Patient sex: M
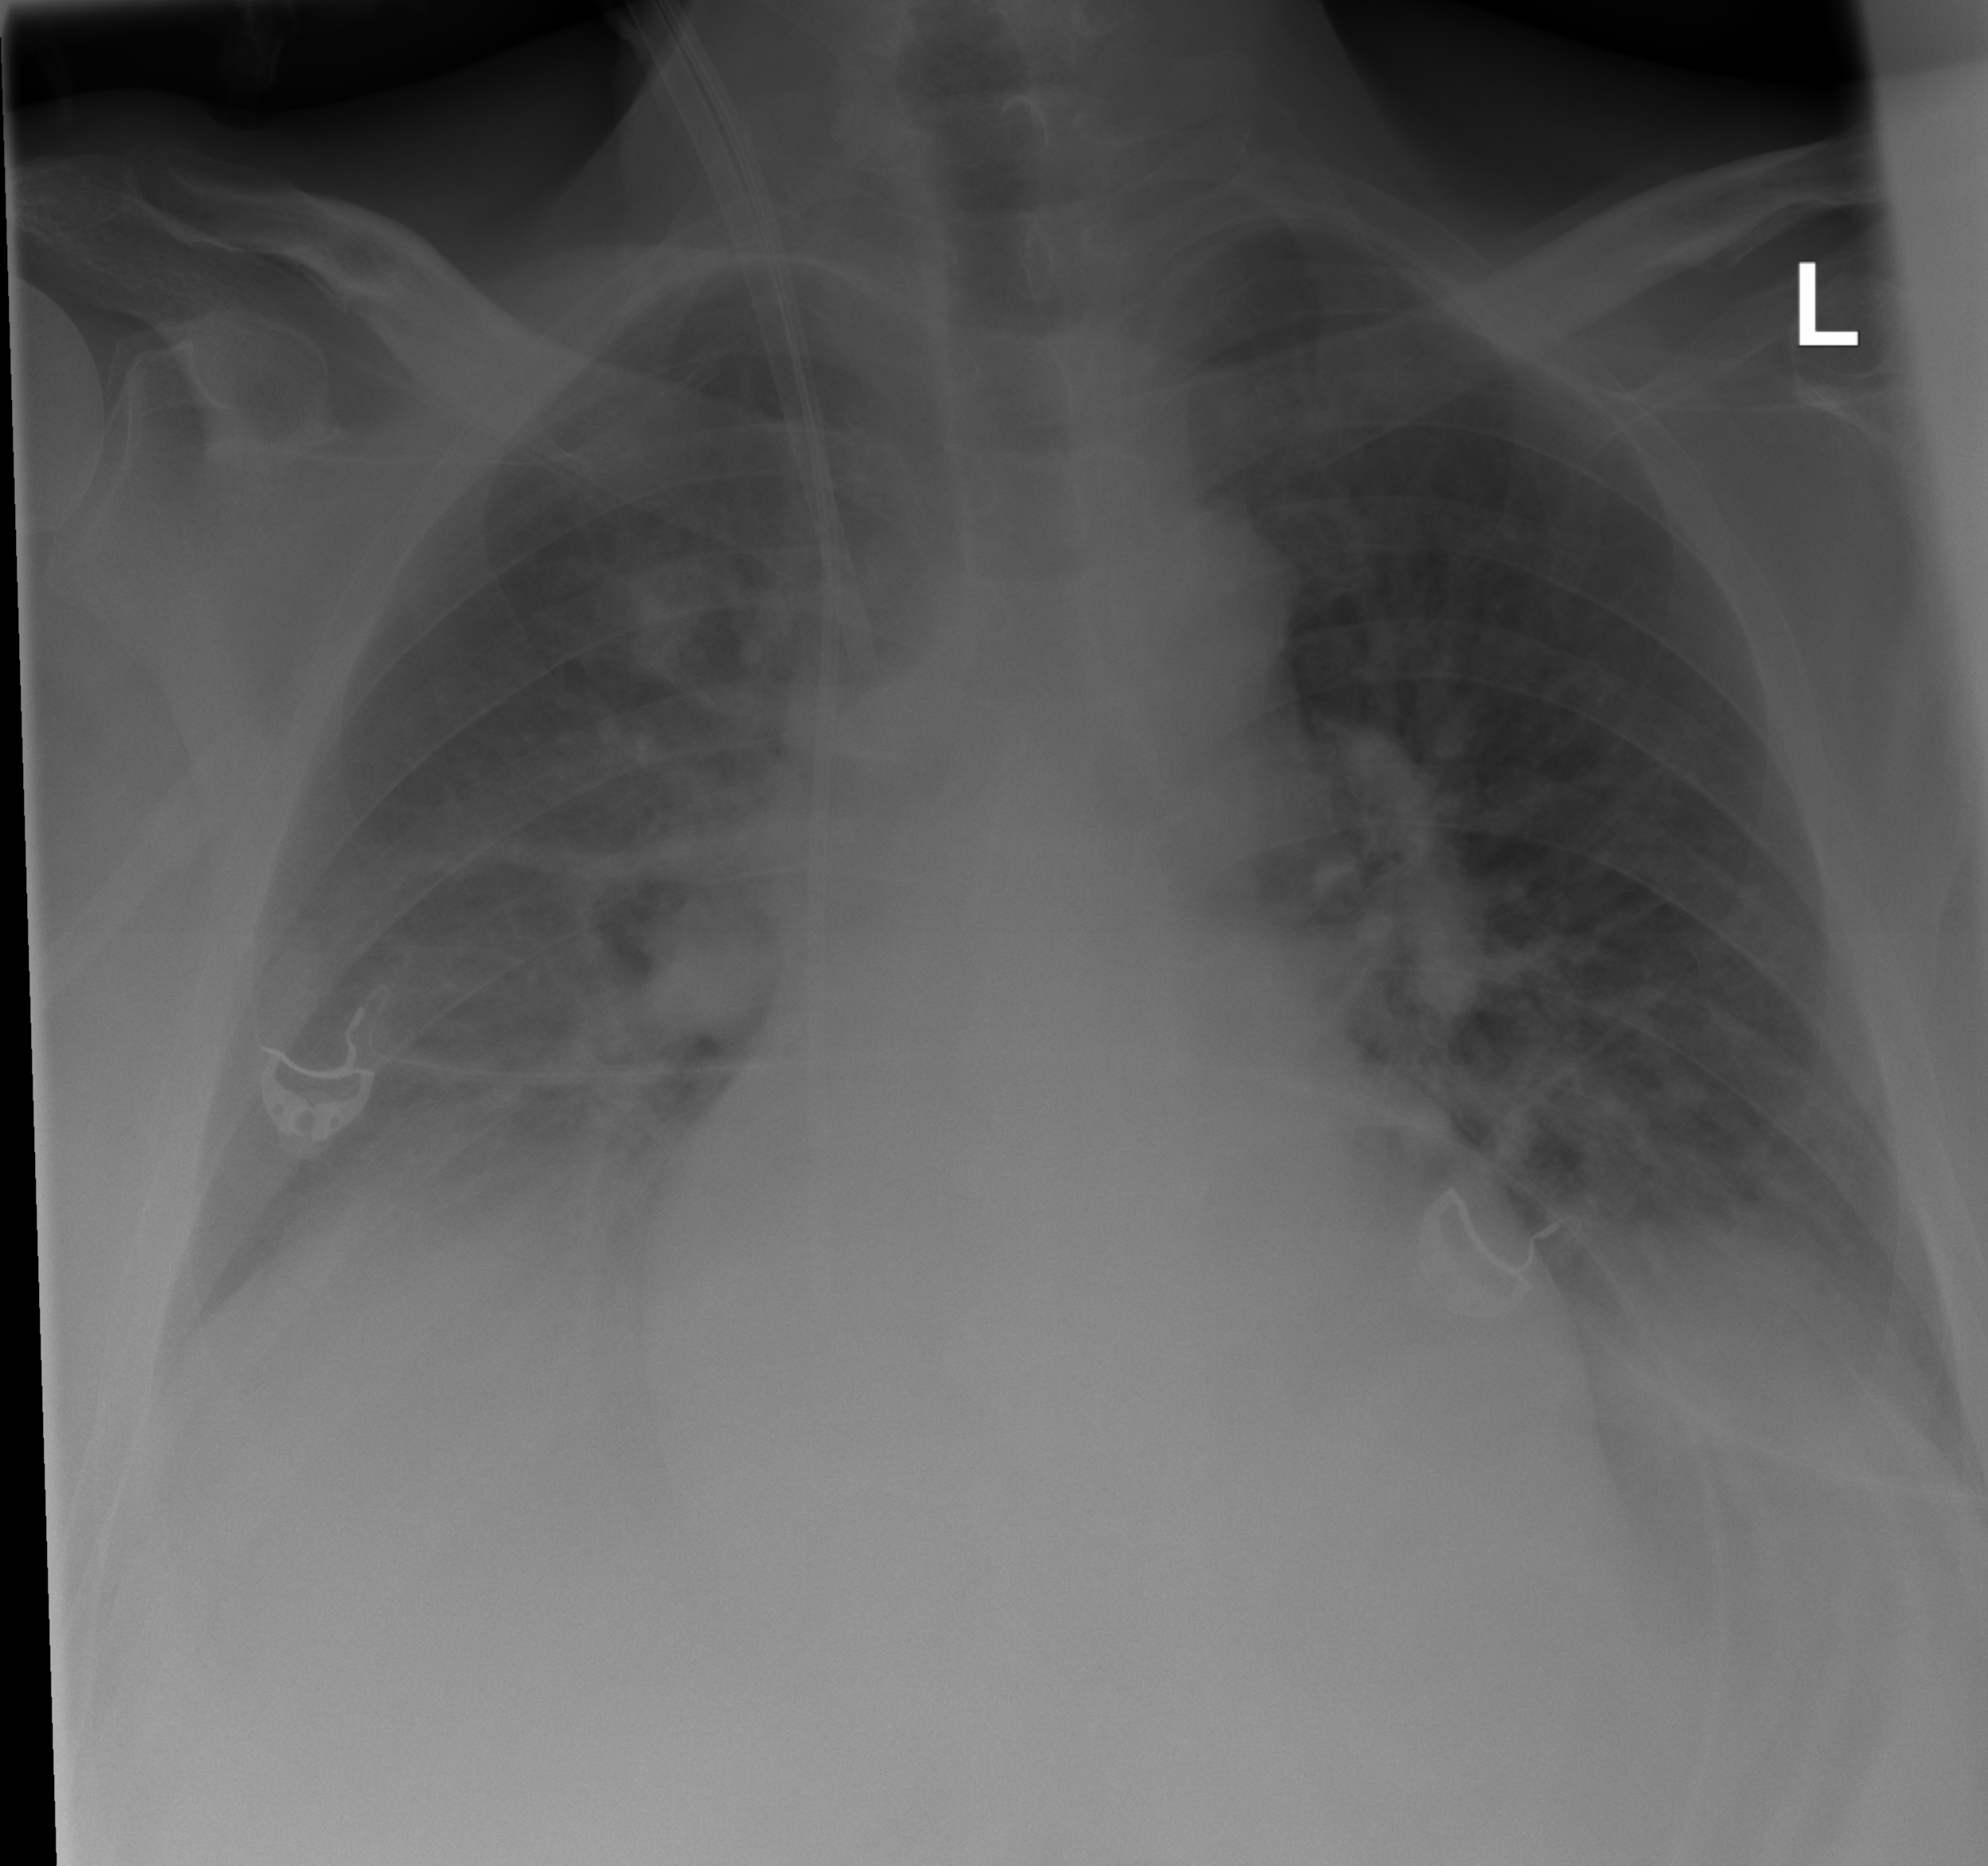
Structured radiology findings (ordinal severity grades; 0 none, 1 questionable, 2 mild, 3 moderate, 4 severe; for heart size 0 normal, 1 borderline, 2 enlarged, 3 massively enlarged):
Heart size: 0
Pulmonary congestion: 2
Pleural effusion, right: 2
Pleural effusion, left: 2
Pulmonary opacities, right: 2
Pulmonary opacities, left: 2
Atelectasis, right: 2
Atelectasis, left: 2